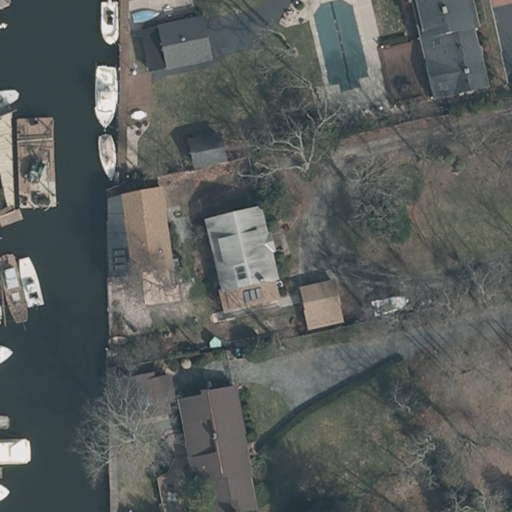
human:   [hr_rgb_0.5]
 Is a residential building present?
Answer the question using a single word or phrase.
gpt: yes

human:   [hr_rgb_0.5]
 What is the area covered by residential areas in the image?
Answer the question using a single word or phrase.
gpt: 10595m2

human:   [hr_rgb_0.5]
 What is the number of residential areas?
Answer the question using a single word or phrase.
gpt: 1

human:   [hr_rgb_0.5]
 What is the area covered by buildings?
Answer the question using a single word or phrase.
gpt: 1370m2

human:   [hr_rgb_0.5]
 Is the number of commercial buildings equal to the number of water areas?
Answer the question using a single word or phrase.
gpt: yes

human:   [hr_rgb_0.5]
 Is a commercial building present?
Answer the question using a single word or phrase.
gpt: no

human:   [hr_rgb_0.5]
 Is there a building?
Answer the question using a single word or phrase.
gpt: yes

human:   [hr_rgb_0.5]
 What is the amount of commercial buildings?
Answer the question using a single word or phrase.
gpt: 0

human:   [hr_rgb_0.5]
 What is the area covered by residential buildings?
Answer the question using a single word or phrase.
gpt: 1066m2

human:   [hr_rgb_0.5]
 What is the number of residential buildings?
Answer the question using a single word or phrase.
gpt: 4

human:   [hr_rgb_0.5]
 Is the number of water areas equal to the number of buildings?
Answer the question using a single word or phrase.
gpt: no

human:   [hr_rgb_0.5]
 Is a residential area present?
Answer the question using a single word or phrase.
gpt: yes

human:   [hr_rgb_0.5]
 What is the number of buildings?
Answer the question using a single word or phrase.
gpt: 8

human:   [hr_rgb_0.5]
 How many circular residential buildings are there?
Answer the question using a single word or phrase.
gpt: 0

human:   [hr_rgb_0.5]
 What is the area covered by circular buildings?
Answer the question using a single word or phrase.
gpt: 0m2

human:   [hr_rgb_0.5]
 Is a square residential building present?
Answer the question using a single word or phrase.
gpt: no

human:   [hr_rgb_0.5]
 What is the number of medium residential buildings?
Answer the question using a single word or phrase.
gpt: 4

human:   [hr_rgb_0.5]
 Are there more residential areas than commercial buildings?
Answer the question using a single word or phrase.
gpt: yes

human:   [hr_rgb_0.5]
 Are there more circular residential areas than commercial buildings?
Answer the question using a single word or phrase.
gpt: no

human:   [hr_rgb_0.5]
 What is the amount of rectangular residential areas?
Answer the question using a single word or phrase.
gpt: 1

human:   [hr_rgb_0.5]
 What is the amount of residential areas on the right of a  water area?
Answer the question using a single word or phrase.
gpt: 0

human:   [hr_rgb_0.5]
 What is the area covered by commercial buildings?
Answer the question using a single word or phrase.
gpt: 0m2

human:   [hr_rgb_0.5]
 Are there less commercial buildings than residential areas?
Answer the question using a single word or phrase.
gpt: yes

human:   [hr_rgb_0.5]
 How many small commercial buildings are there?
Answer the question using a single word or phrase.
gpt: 0

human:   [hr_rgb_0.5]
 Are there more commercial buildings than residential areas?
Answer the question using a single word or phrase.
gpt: no

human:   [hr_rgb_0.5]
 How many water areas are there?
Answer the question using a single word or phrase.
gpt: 0

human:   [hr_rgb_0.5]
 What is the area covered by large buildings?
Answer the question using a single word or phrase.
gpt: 0m2

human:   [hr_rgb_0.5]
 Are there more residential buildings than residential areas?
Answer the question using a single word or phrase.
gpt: yes

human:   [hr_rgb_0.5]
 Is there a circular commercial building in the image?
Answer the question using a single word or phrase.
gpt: no

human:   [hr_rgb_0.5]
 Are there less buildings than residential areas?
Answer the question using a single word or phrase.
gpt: no

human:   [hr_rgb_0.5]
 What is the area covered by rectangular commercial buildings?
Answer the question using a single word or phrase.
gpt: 0m2

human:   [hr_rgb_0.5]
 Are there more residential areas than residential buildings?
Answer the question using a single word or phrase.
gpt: no

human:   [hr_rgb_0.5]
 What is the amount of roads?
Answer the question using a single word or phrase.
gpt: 0

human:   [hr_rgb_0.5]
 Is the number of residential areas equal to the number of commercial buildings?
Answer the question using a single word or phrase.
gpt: no

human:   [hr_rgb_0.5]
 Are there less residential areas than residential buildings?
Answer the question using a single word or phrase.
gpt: yes

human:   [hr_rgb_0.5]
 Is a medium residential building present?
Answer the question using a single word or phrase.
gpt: yes

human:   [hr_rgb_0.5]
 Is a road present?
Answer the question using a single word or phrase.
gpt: no

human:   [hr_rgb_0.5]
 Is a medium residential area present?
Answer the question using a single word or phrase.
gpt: no

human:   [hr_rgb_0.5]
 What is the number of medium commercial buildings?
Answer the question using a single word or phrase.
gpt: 0

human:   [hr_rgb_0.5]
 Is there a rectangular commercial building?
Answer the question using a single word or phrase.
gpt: no

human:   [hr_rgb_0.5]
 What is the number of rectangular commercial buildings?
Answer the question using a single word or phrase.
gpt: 0

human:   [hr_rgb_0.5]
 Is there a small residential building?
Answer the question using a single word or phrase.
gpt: no

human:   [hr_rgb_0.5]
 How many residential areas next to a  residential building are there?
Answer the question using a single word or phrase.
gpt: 1

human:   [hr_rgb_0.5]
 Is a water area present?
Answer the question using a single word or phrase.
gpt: no

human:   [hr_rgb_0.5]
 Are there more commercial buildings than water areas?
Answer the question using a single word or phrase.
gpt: no

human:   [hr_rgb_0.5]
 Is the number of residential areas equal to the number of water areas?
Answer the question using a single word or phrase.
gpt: no

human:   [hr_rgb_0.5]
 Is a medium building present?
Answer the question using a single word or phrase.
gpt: yes

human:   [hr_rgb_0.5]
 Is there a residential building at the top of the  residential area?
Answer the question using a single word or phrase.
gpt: yes

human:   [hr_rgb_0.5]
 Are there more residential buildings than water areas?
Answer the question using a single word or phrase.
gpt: yes

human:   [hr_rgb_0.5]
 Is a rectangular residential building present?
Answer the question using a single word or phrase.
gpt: yes

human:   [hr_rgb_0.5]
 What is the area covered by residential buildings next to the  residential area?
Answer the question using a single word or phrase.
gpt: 1066m2

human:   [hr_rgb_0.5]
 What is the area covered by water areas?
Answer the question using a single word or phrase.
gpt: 0m2

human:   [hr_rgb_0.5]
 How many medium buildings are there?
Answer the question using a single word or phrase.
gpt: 4

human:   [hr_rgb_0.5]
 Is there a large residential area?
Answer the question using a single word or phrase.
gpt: yes

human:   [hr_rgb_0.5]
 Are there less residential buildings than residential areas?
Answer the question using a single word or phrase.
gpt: no

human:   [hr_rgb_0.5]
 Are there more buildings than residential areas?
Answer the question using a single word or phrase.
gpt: yes

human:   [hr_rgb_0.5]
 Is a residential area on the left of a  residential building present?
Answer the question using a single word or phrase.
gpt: no

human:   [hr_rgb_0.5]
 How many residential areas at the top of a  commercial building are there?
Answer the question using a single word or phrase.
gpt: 0

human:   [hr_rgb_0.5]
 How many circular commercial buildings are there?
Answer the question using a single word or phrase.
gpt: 0

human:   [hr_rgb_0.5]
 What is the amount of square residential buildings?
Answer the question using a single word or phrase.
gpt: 0

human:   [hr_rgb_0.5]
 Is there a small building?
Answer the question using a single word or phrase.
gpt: yes

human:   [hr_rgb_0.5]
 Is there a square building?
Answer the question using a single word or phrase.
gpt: no

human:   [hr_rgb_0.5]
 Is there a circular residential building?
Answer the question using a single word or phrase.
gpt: no

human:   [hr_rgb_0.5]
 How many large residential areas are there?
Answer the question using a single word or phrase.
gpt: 1